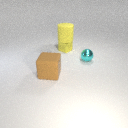
large yellow rubber cylinder above small yellow metal cube